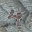
Label: 4